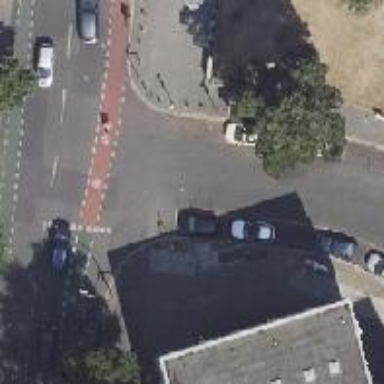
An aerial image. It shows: Unmarked road crossing.